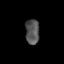
Tissue: prostate
Cell type: T cells
Senescence score: 0.3602
Nuclear area (px): 342
Mean DAPI intensity: 84